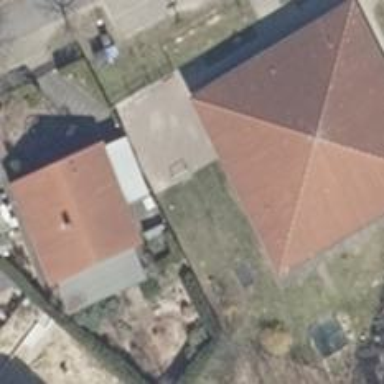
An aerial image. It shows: Kindergarten with pyramidal roof.